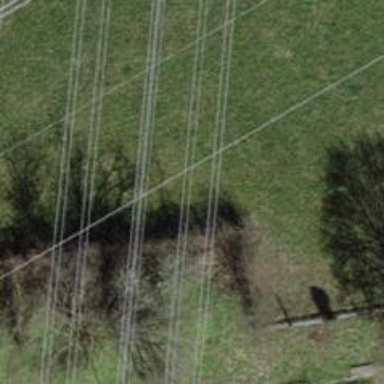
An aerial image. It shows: Fence.